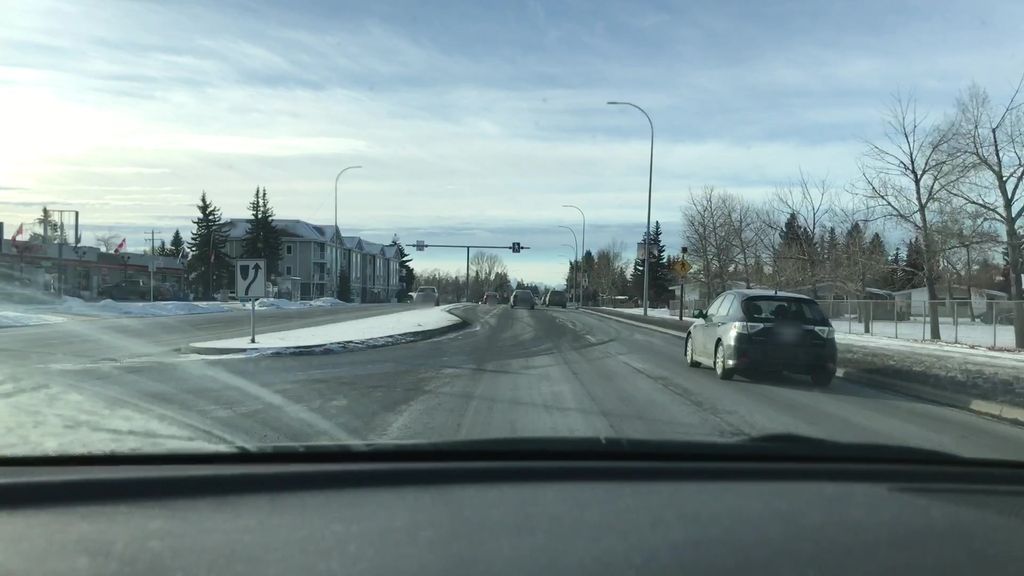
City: calgary